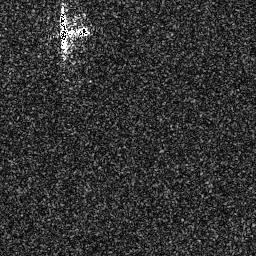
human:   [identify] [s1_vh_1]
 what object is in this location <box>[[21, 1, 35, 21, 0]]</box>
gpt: <ref>1 large ship at the top left</ref>